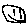
Label: smiley face